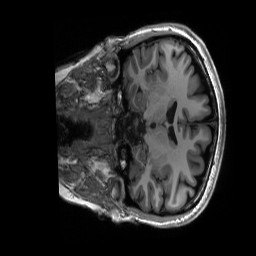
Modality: T1w
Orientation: coronal
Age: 20
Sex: female
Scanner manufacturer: siemens
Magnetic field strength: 3 T
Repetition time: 2.53 s
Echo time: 0.0033 s